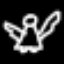
Label: angel